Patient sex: M
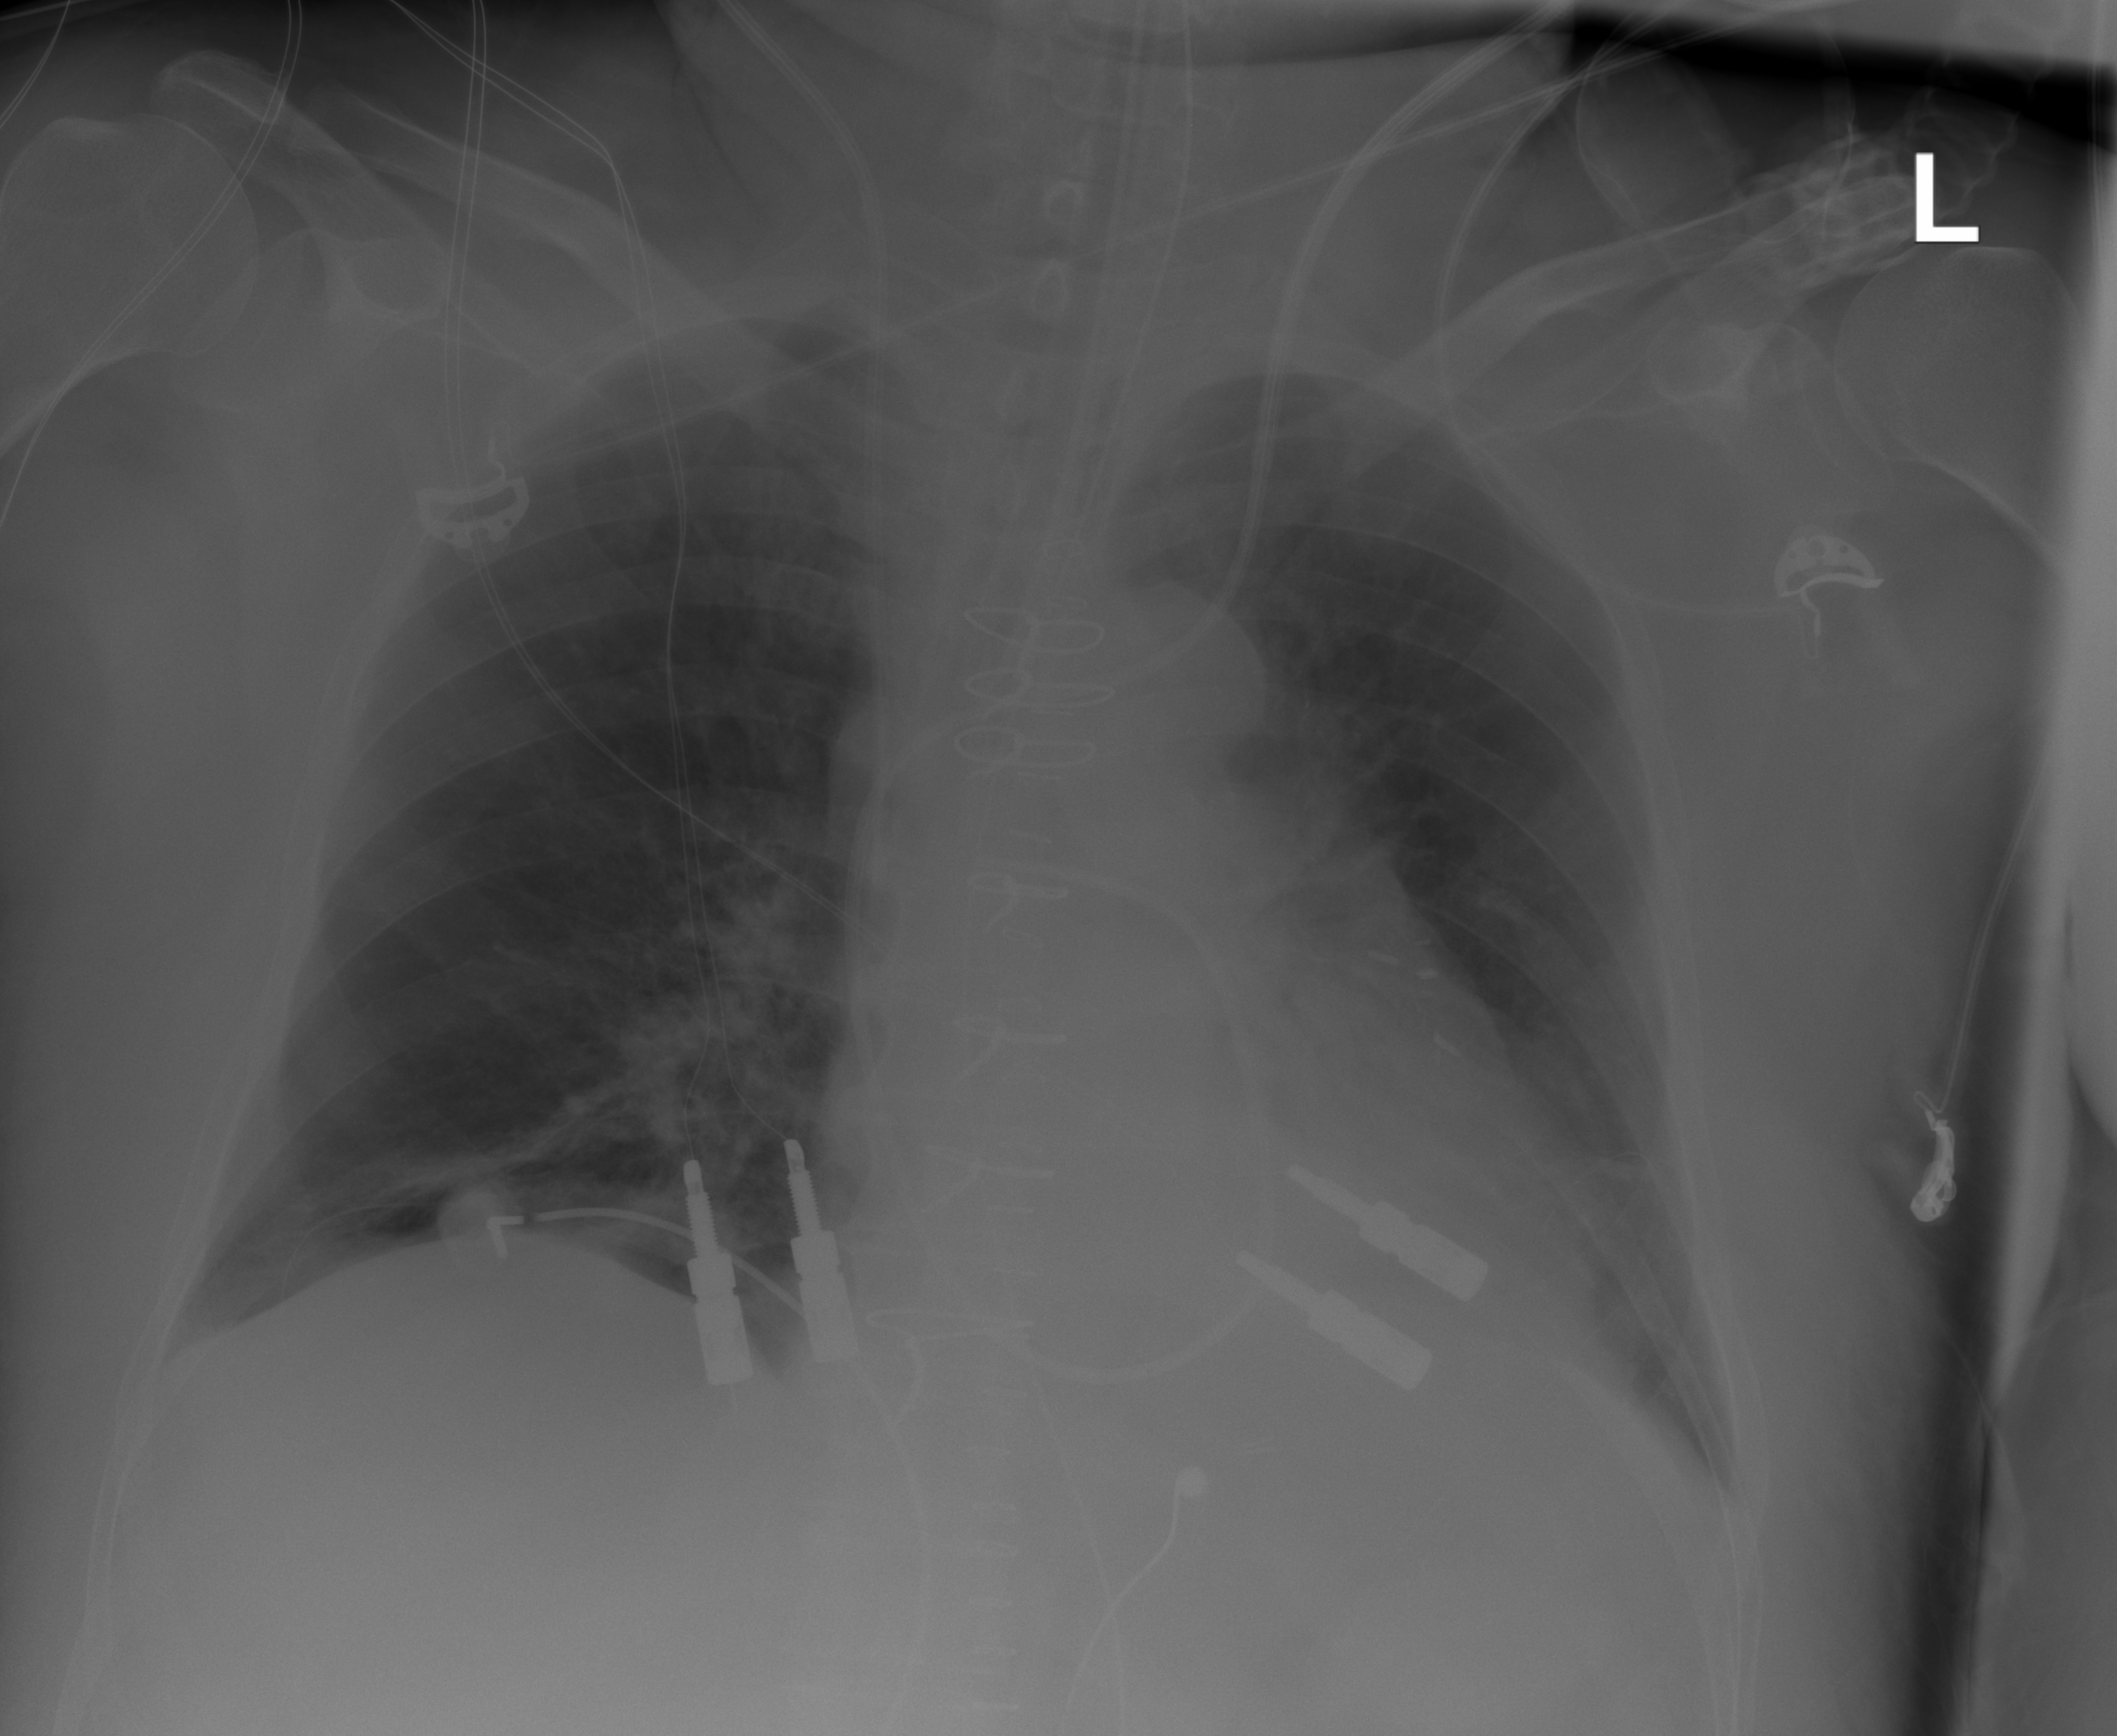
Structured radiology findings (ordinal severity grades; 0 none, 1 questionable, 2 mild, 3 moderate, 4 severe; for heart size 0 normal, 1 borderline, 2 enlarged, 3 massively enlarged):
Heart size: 1
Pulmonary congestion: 1
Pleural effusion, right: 0
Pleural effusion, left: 0
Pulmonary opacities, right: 0
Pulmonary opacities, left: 0
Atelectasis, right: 2
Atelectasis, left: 1